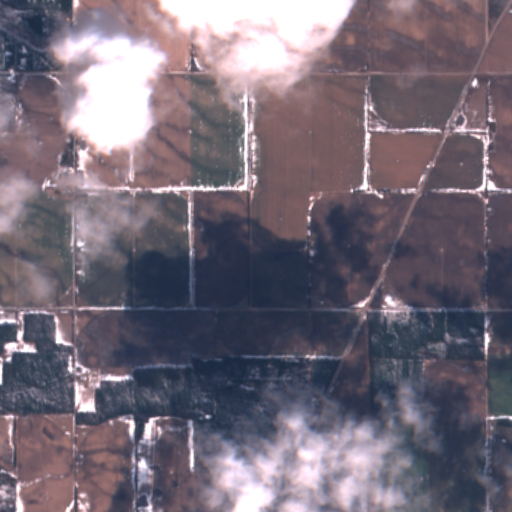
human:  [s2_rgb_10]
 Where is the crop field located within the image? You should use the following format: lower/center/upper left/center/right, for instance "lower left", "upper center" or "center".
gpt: The crop field is located in the upper right of the image.
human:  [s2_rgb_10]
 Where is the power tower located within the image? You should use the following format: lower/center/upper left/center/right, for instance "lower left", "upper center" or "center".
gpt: There is no power tower in the image.